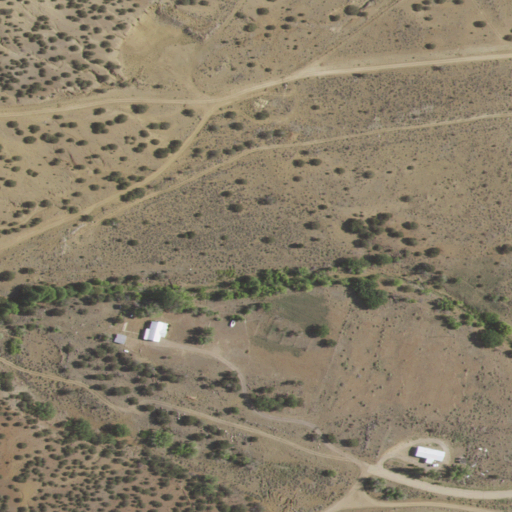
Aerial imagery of valley in New Mexico named Bear Canyon containing shrub, evergreen forest, open development, and low intensity development